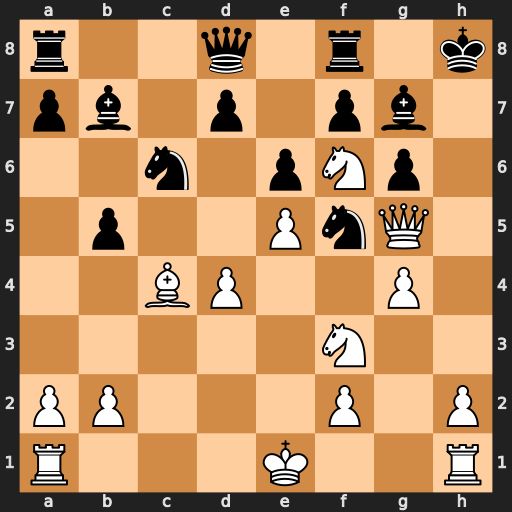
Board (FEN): r2q1r1k/pb1p1pb1/2n1pNp1/1p2PnQ1/2BP2P1/5N2/PP3P1P/R3K2R
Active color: w
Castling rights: KQ
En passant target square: -
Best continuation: gxf5 Qxf6 exf6